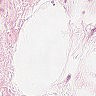
Metastatic tissue present: no